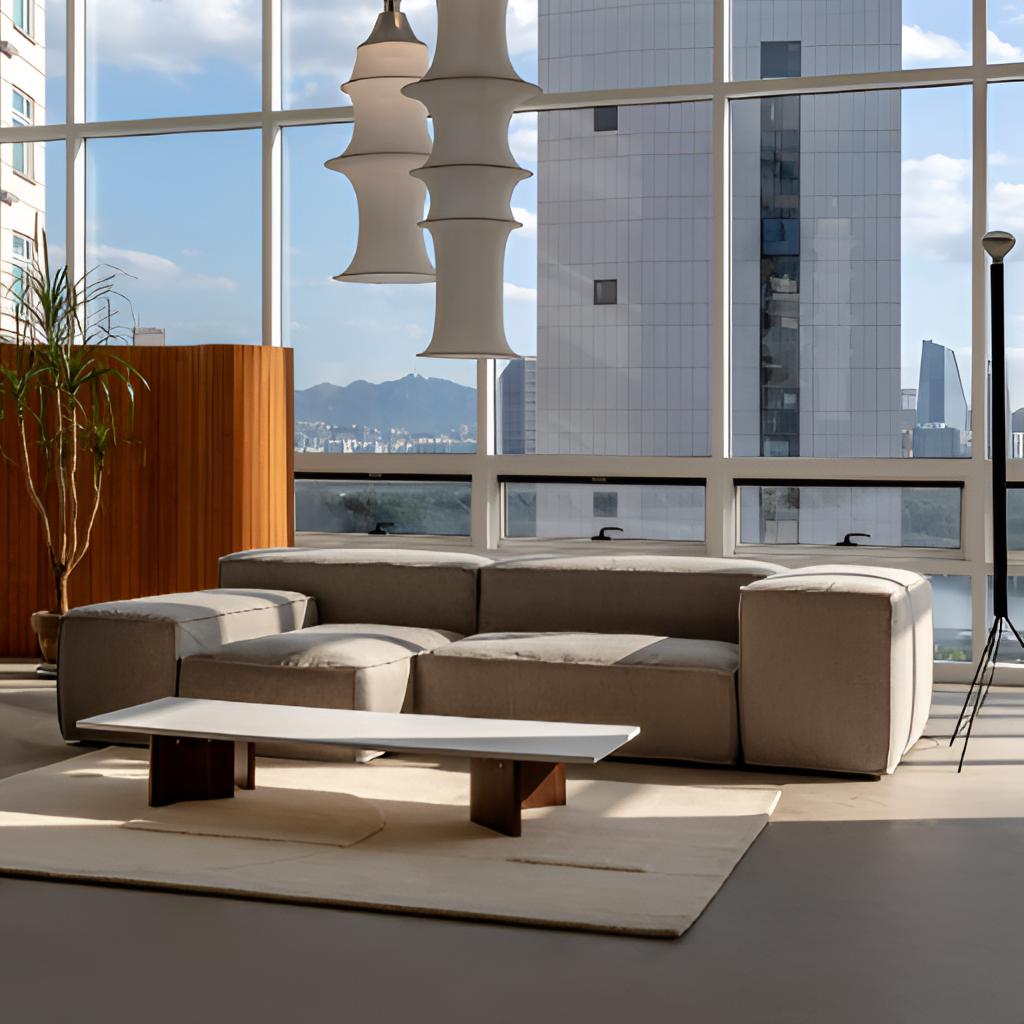
fabric sectional sofa, living room, modern, taupe wood flooring, with plank pattern, wallpaper